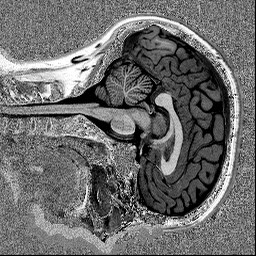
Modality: UNIT1
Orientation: sagittal
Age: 27
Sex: female
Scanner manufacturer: siemens
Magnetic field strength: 3 T
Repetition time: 5 s
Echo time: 0.00298 s